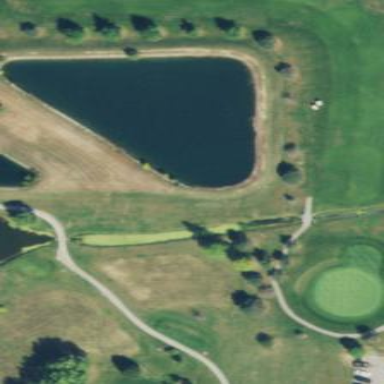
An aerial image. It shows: Scenic golf fairway.